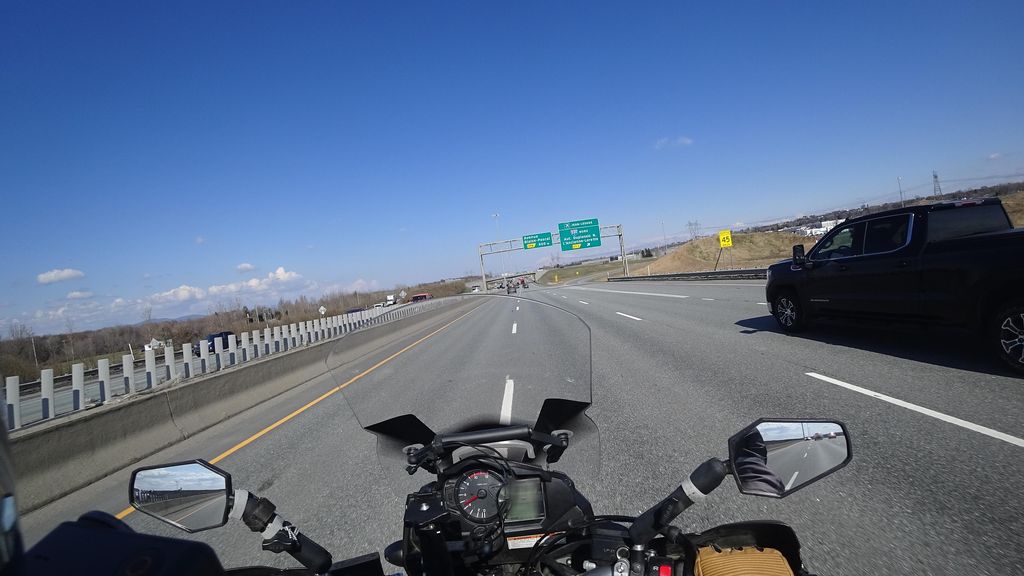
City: quebec_city